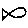
Label: fish